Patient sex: M
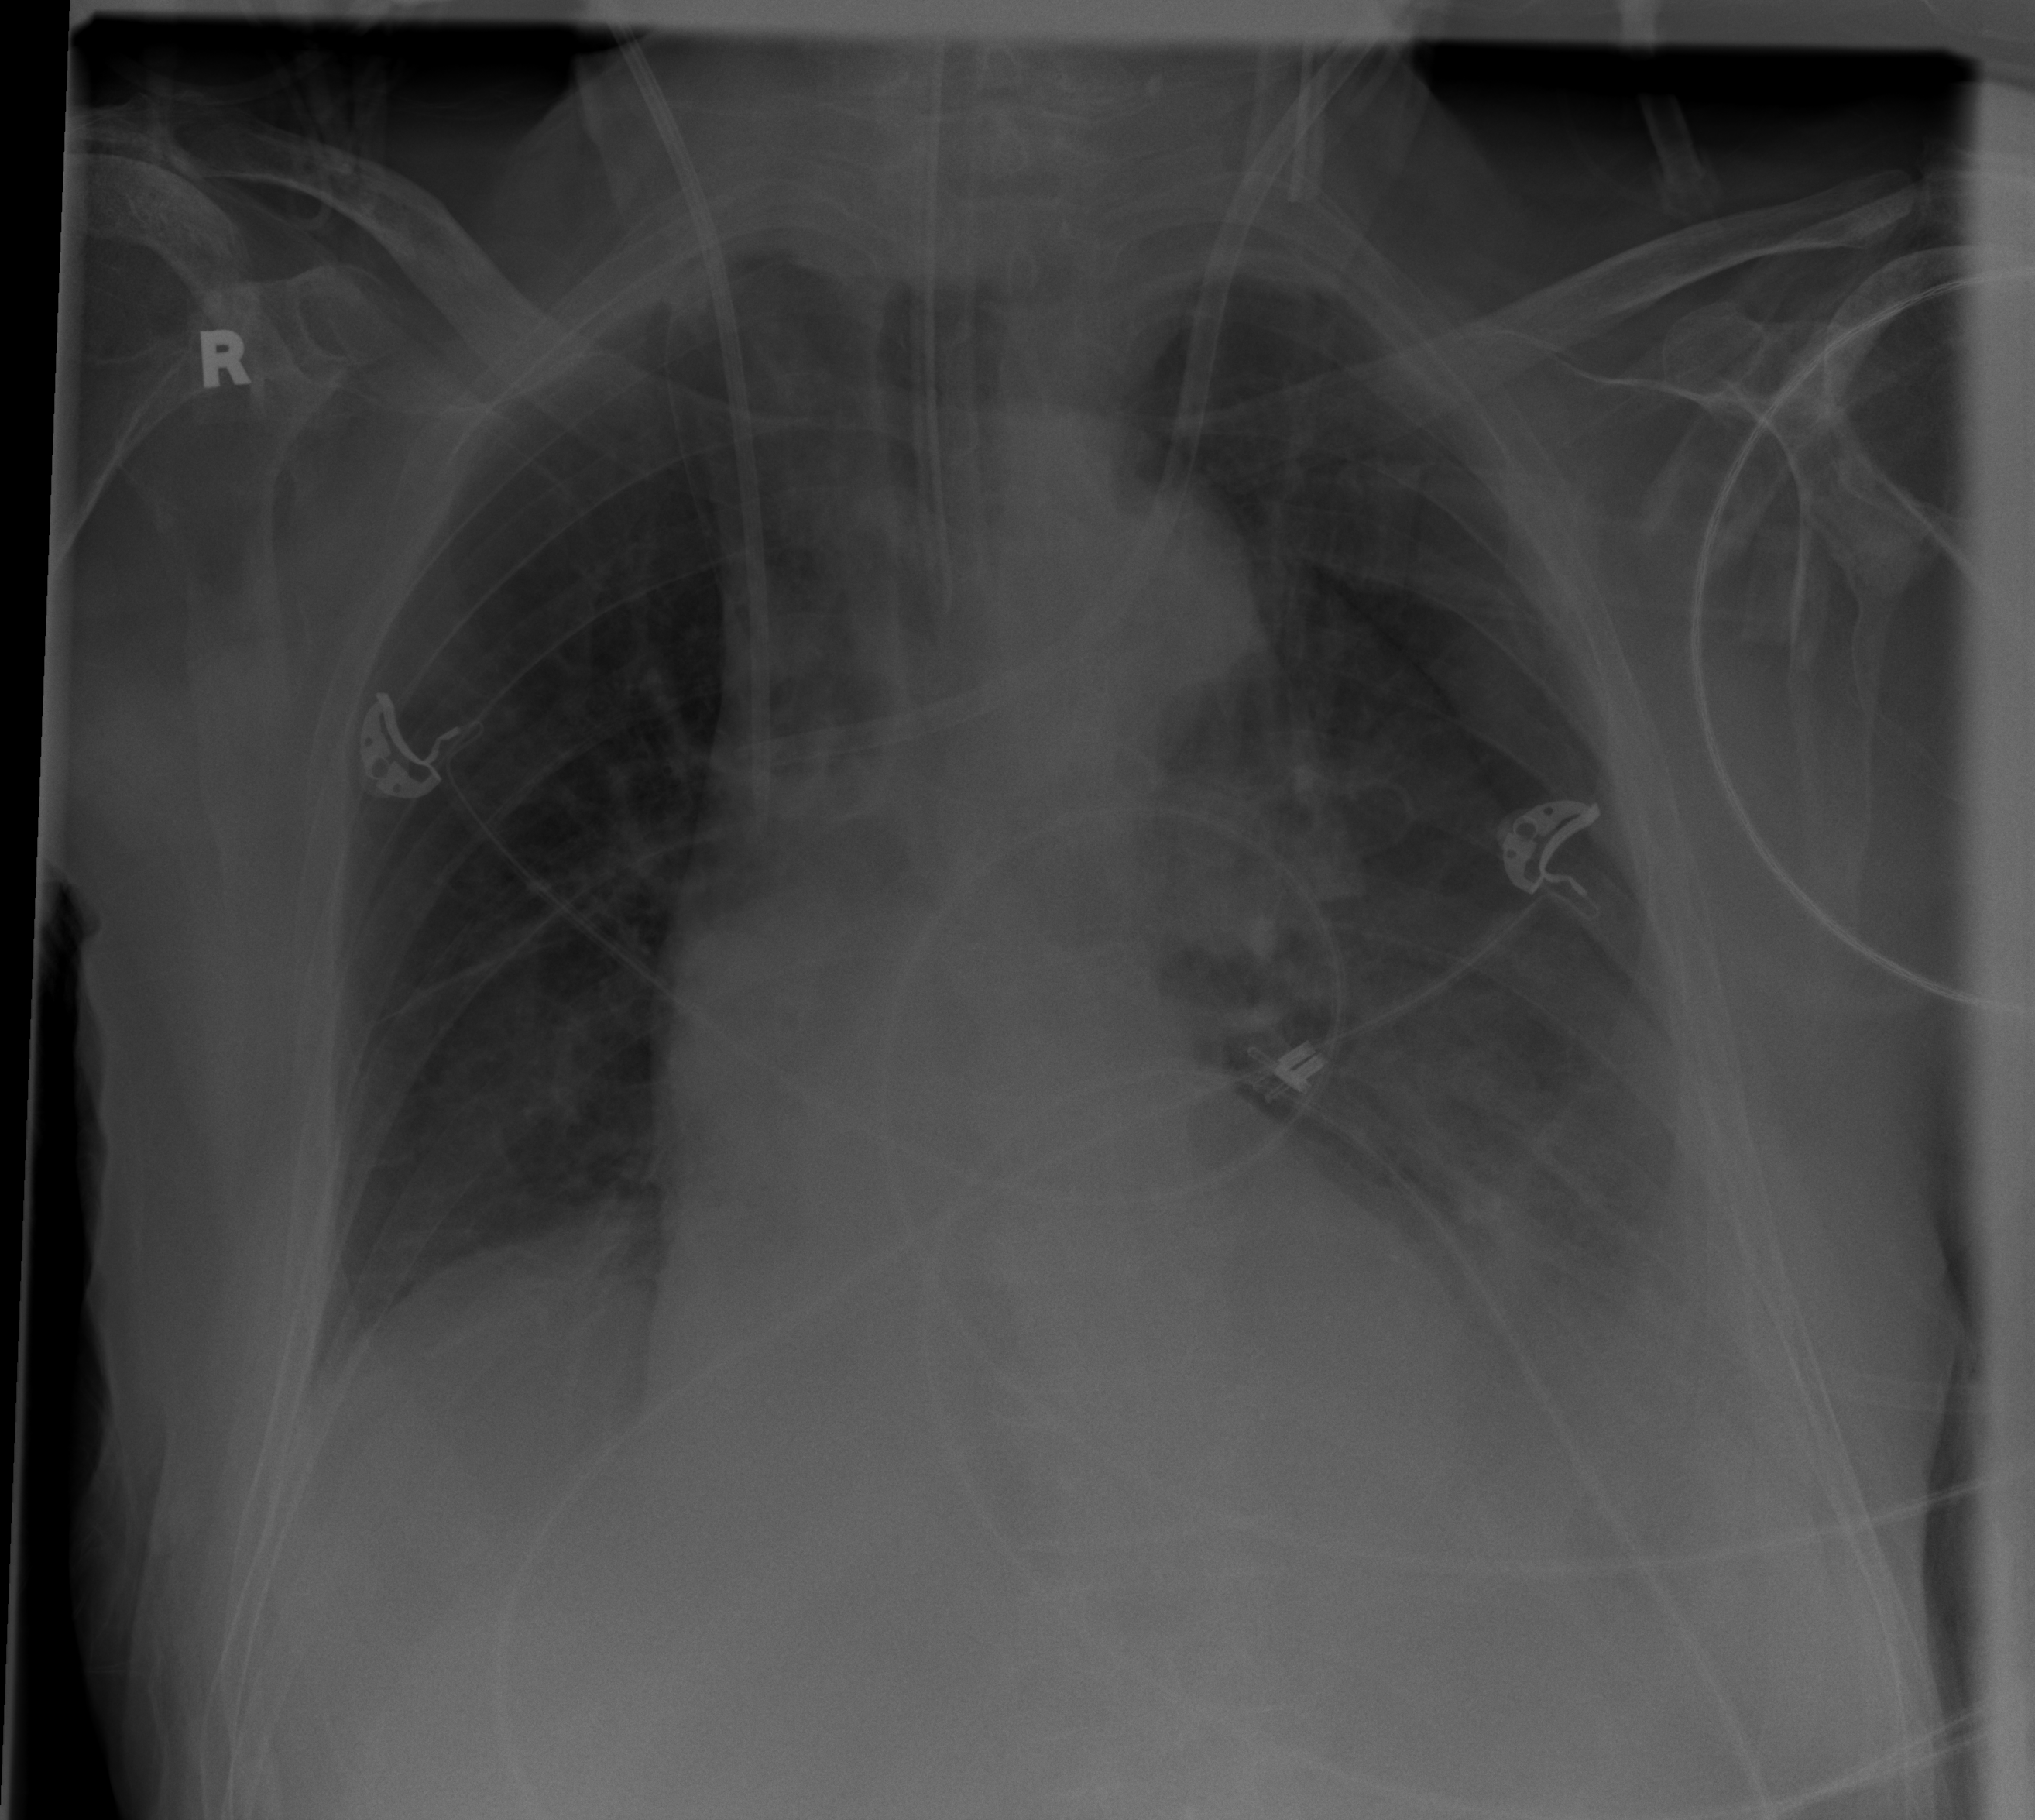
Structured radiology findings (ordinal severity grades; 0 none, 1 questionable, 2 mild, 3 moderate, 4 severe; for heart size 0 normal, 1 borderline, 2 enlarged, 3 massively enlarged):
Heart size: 2
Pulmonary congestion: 2
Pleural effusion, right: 1
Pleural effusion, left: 3
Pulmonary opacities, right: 0
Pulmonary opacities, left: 0
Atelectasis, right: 2
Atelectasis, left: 3